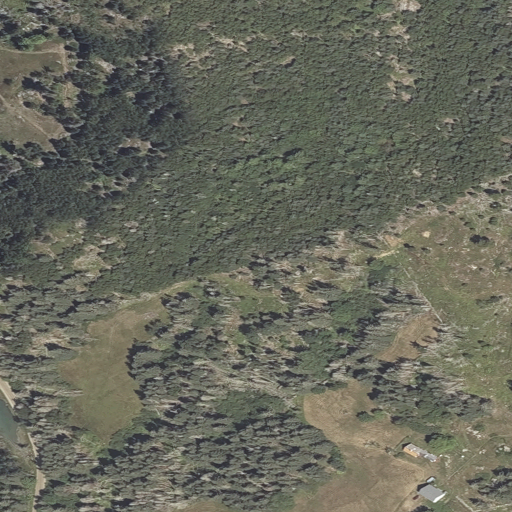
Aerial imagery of cape in Maine named Coombs Neck containing evergreen forest, mixed forest, grassland, woody wetlands, shrub, open development, open water, and low intensity development